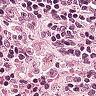
Metastatic tissue present: no